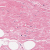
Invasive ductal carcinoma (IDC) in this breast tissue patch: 0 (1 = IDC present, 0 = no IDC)